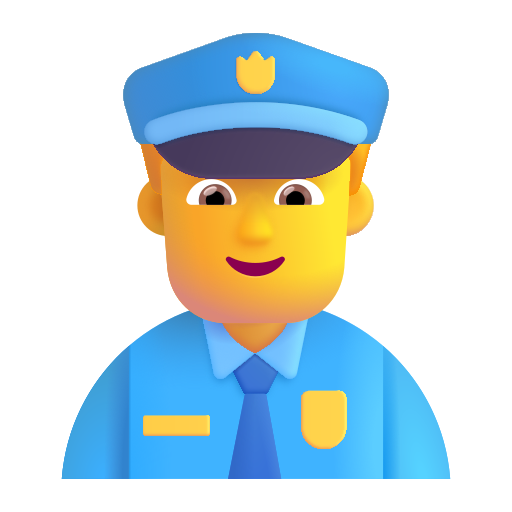
man police officer color default